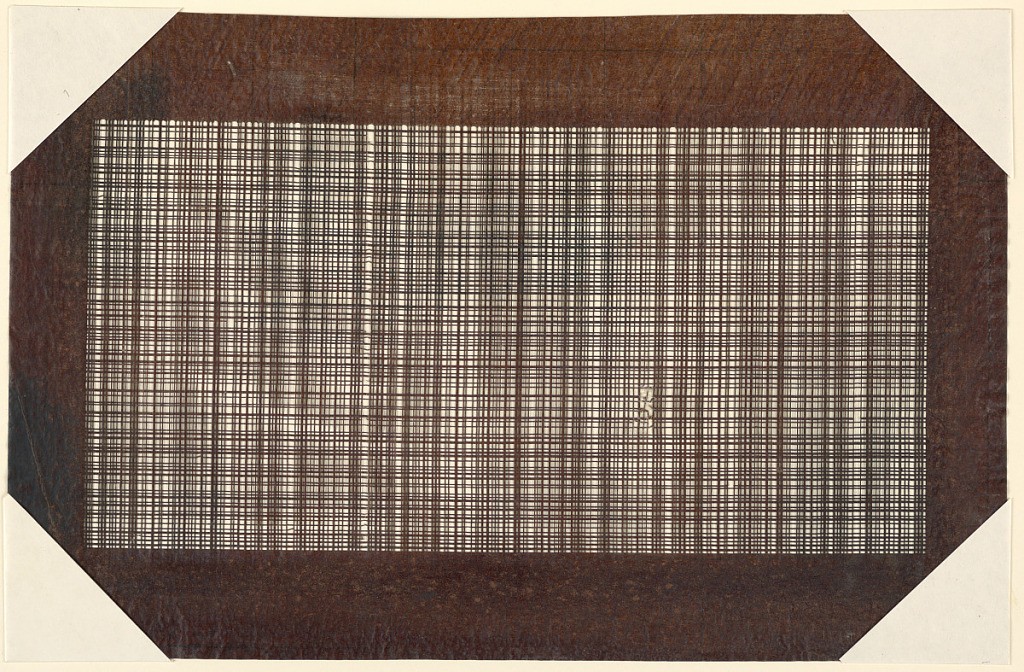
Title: Lattice Motif
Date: late 18th - mid 19th century
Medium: Mulberry paper (kozo washi) treated with fermented persimmon tannin (kakishibu)
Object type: Katagami
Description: This lattice motif is done by using a variety of thin strips. Some areas of the stencil appear to be damaged but are overall in decent condition.